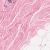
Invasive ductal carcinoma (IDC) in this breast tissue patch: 0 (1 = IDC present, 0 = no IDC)